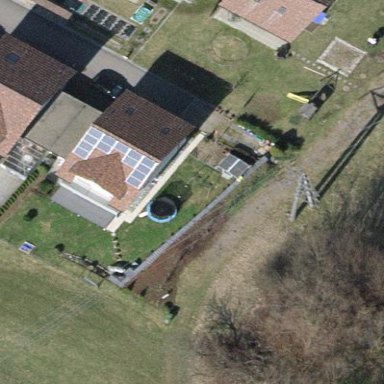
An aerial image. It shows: Gabled roofed house.